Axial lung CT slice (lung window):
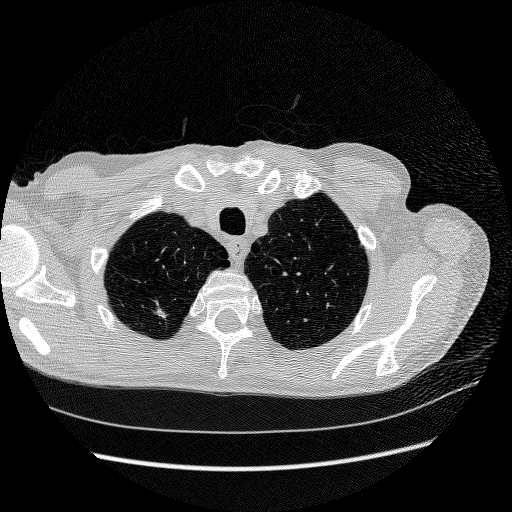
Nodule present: yes
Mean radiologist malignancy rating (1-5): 3.333